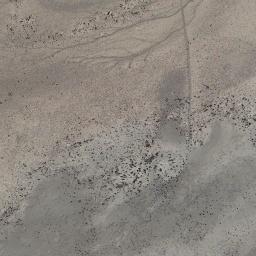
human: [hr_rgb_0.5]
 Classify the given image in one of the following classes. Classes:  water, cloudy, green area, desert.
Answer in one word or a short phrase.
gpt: desert